Question: I can't seem to be able to set my 'imageView' to fill up the whole space (view) of my button. I have button that has a white space as background.
Please take a look at

'''
<RelativeLayout
android:layout_width="match_parent"
android:layout_height="match_parent"
android:gravity="bottom" >
<ScrollView
android:id="@+id/scroll"
android:layout_width="fill_parent"
android:layout_height="fill_parent">
<RelativeLayout
android:id="@+id/relativeLayout1"
android:layout_width="match_parent"
android:layout_height="match_parent" >
<ImageView
android:id="@+id/imageView21"
android:layout_width="match_parent"
android:layout_height="match_parent"
android:scaleType="centerCrop"
android:src="@drawable/bg_shkaf" />
</RelativeLayout>
</ScrollView>
</RelativeLayout>
'''
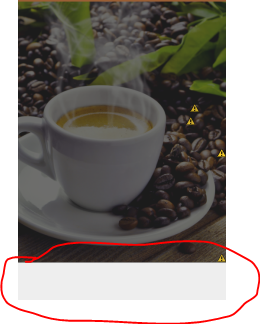
Answer: use 'android:fillViewport="true"' for scroll view and change 'ImageView' scale type to 'android:scaleType="fitXY"'
'''
<RelativeLayout
android:layout_width="match_parent"
android:layout_height="match_parent"
android:gravity="bottom" >
<ScrollView
android:id="@+id/scroll"
android:fillViewport="true"
android:layout_width="fill_parent"
android:layout_height="fill_parent">
<RelativeLayout
android:id="@+id/relativeLayout1"
android:layout_width="match_parent"
android:layout_height="match_parent" >
<ImageView
android:id="@+id/imageView21"
android:layout_width="match_parent"
android:layout_height="match_parent"
android:scaleType="fitXY"
android:src="@drawable/bg_shkaf" />
</RelativeLayout>
</ScrollView>
</RelativeLayout>
'''